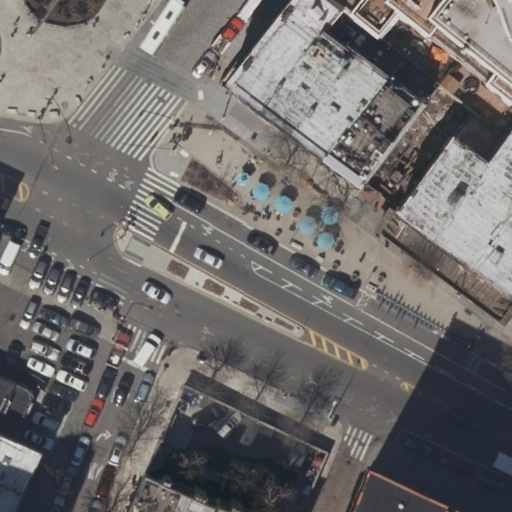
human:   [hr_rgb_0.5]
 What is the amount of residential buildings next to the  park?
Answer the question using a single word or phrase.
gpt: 12

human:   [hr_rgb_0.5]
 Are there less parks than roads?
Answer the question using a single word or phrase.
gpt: yes

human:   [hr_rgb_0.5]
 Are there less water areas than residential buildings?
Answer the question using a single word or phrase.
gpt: yes

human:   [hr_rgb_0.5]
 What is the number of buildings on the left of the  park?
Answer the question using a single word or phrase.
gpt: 0

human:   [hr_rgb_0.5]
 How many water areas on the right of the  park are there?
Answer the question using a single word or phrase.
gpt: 0

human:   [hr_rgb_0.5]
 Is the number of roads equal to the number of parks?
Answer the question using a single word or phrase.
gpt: no

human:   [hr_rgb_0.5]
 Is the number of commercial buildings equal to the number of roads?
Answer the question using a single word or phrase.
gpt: no

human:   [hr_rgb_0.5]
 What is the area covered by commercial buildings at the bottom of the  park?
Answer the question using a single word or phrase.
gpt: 0m2

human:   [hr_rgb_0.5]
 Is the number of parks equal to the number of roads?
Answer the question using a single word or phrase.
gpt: no

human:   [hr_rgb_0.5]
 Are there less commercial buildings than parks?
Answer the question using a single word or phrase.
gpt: yes

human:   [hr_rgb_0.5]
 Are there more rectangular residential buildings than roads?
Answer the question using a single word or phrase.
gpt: yes

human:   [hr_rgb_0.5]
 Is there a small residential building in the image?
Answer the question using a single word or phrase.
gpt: yes

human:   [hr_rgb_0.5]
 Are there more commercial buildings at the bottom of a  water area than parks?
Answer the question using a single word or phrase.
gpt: no

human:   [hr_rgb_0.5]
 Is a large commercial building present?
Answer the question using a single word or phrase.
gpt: no

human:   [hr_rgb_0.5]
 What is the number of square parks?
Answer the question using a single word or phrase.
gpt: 0

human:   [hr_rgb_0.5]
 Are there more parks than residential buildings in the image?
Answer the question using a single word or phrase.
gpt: no

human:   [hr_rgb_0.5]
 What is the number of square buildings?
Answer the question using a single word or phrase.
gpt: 0

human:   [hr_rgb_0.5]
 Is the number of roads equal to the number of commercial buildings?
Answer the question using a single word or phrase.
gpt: no

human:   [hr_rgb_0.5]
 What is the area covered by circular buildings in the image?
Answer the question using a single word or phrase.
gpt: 0m2

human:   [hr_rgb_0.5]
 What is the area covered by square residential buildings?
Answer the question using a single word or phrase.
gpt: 0m2

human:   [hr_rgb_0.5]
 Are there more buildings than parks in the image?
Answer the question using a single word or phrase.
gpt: yes

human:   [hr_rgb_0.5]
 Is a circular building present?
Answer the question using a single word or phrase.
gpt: no

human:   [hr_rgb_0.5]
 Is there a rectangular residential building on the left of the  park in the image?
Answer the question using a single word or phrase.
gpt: no

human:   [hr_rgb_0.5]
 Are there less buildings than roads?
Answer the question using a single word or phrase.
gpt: no

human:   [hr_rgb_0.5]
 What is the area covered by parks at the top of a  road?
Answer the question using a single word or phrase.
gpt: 43m2

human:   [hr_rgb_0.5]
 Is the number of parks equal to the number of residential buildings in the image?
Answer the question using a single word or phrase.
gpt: no

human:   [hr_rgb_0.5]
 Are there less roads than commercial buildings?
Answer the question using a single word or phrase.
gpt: no

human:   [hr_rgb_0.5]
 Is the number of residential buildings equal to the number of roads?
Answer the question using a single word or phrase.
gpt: no

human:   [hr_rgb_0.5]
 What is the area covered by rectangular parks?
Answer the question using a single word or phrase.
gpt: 43m2

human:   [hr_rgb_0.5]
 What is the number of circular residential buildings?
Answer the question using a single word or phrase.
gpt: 0

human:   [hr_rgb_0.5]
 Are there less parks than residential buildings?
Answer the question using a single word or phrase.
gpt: yes

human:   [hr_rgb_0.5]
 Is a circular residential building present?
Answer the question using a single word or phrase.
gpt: no

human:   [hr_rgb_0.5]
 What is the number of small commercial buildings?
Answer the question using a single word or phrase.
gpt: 0

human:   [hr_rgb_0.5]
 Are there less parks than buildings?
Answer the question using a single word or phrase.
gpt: yes

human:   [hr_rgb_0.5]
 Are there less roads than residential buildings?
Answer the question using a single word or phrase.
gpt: yes

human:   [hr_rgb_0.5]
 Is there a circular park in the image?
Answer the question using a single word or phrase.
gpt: no

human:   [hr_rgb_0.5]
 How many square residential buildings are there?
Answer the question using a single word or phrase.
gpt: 0